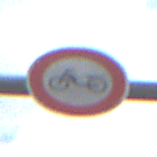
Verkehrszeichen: VerbotMofas
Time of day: MorningAfternoon
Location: Outdoor (Nature)
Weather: PartlyCloudy
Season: NotSpecified
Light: Natural